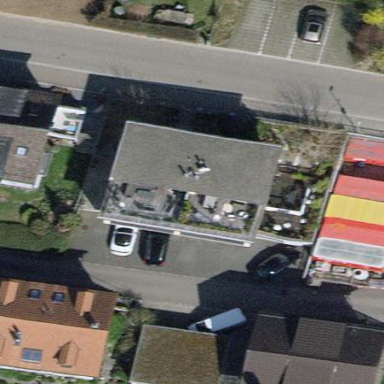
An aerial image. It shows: Terrace building.